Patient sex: M
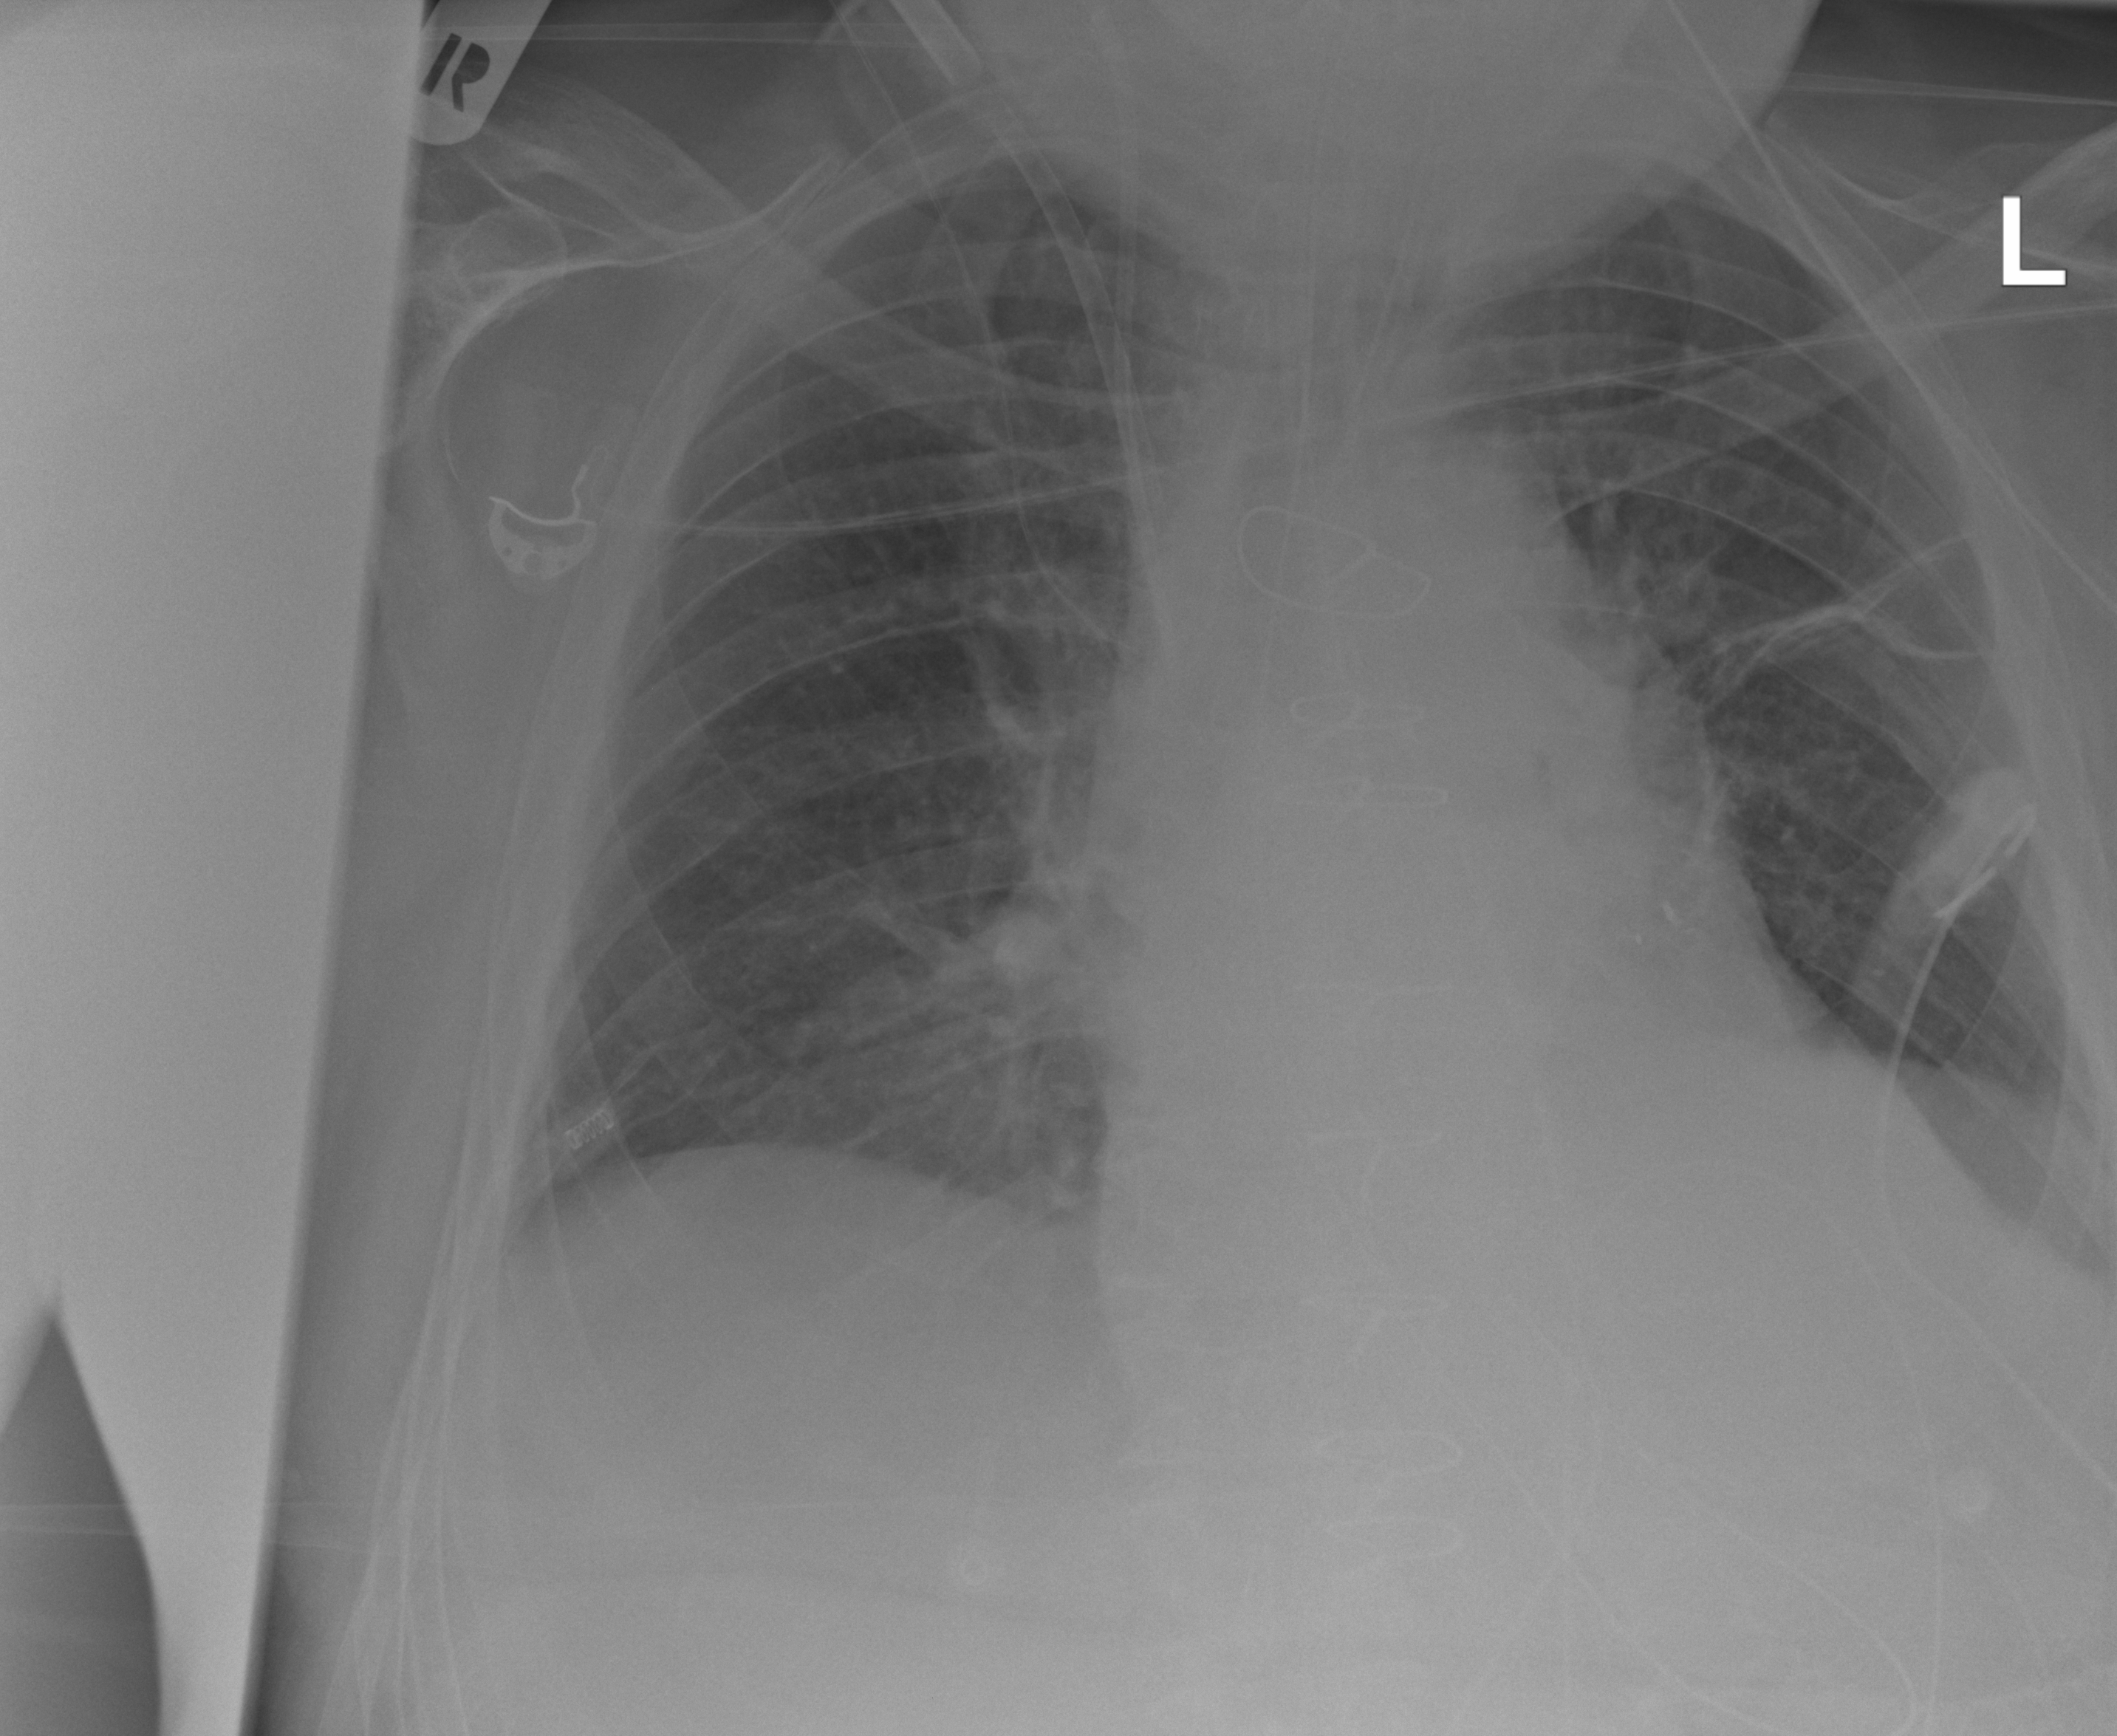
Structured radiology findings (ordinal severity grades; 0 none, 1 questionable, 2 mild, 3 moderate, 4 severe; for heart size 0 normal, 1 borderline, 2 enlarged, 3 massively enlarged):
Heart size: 2
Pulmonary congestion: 0
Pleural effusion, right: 0
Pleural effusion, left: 0
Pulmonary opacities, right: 0
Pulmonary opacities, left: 0
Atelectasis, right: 0
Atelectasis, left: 2